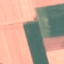
Land use / land cover: AnnualCrop